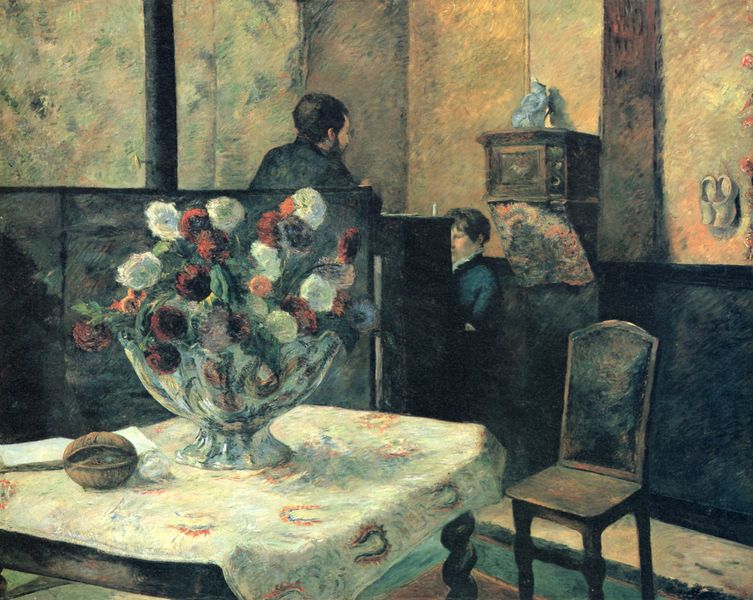
Titel: Interieur des Malers in der Rue Carcel
Künstler: Paul Gauguin
Standort: Oslo
Institution: Nasjonalgalleriet
Schlagwörter: blau, blätter, dunkel, fuß, gemälde, mann, schatten, weiß, cezanne, gelb, grün, impressionismus, menschen, sitzen, blumen, braun, fenster, frau, glas, grau, hell, holz, licht, orange, raum, schwarz, stuhl, tisch, tische, zimmer, blüten, rosen, rot, beige, malerei, muster, teppich, anzug, bart, wand, blicke, schale, tischbein, tischdecke, tischtuch, öl, figur, fransen, interieur, stoff, decke, eltern, innen, kind, vater, musik, musiker, genre, ofen, skulptur, statue, stilleben, vase, relief, bein, schrank, wohnzimmer, ecke, blumenvase, lehrer, schuhe, üben, farben, van gogh, chair, men, people, red, white, window, black, carpet, dark, dress, green, hair, interior, painting, room, sit, table, wall, woman, spielen, floral, klavier, pianist, cupboard, flowers, picture, pink, strauss, brown, pot, junge, blumenstrauss, wände, knabe, bub, restaurant, glasvase, budda, brille, wood, putz, verwischt, flower, stuhlbeine, life, man, ear, house, german, boy, child, male, mobiliar, nelken, paper, schüler, sitzfläche, mat, impressionism, zuhörer, coat, stumpf, sohn, books, bouquet, couple, glass, pantoffeln, gedrechselt, nuss, walnuss, shelf, gasthaus, papers, children, scene, holländer, alltagsszene, roses, still life, rohr, holzschuhe, menzel, music, family, paisley, walls, shoe, shoes, study, box, ofenrohr, pantinen, bottle, cloth, home, timber, impressionist, nussschale, figure, gewischt, shade, chimney, dutch, gauguin, zummer, playing, shell, tablecloth, figurine, humans, organ, rich, cesanne, father, cabinet, stunde, kragne, bowl, stuhel, blumenarrangement, holzpantinen, clogs, liebermann, indoor, gedrecht, gewirbelt, ofenschirm, pianoforte, cafe, husband, wife, kitchen, blau blume tisch, piano, klavierlehrer, blumestrauß, bears, vbase, sabot, lesson, tutor, clog, hiding, teacher, lecture, stove, blumenstruaß, sabots, sabo, dirary, tavle, netherland, cogs, rs, table mat, impressionisme